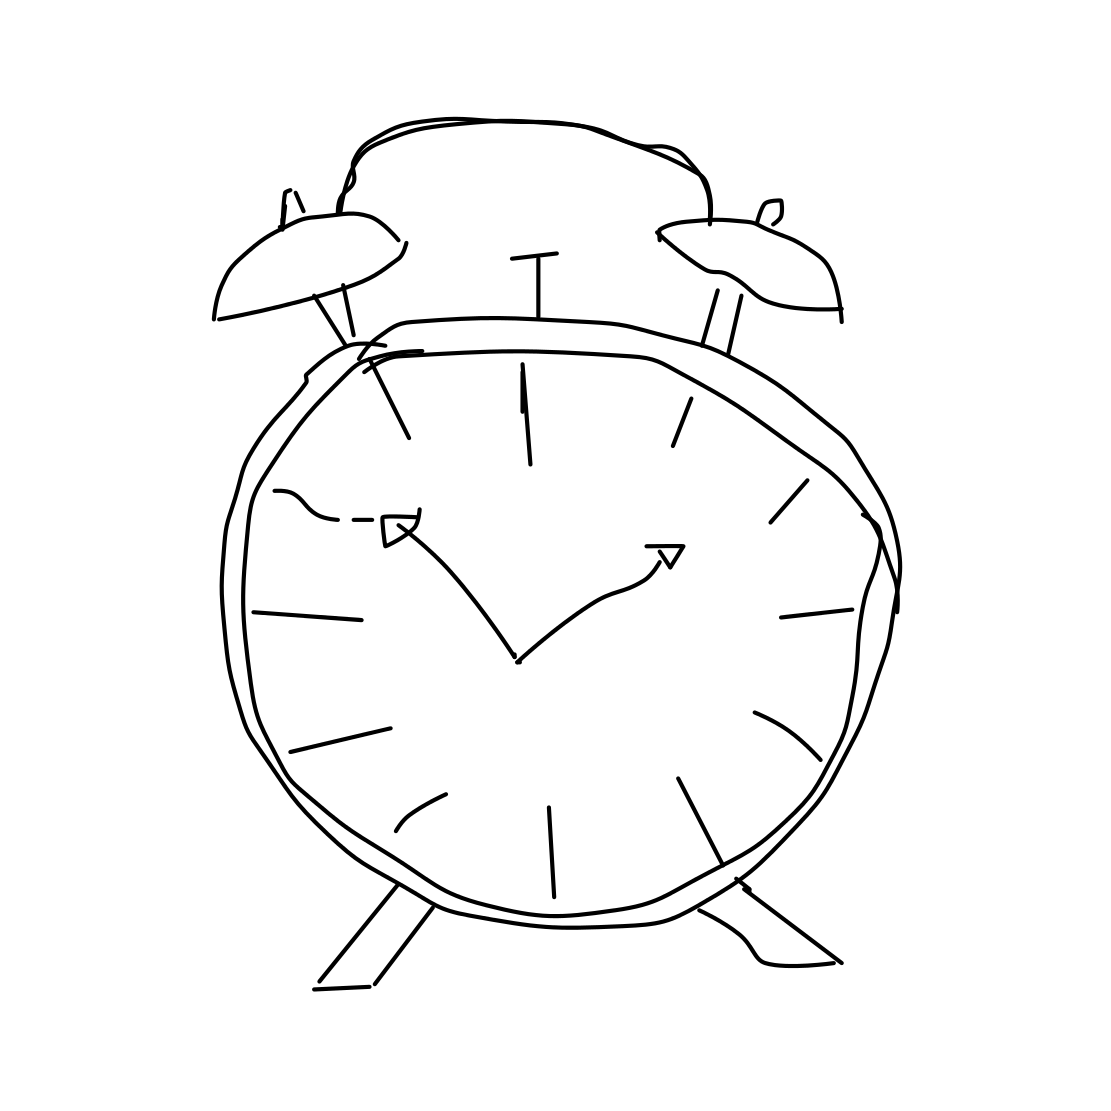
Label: alarm clock